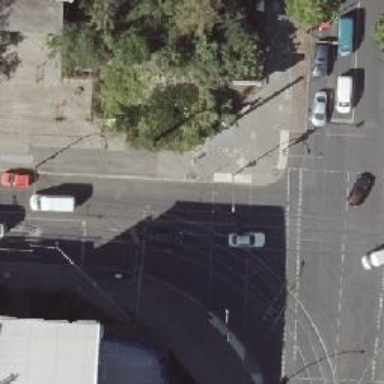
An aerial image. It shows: Asphalt footway with crossing controlled by traffic signals.